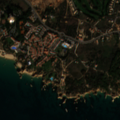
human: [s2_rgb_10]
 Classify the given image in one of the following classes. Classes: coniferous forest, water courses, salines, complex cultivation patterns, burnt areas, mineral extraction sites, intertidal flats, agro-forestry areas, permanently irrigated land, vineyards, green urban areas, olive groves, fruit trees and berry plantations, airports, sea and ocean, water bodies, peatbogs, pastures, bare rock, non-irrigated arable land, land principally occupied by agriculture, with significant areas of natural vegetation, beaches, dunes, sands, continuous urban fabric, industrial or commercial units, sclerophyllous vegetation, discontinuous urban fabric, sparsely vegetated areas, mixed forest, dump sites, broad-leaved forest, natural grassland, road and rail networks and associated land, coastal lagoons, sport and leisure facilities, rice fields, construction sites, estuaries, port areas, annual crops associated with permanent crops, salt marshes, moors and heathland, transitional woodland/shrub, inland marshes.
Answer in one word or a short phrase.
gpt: discontinuous urban fabric, sport and leisure facilities, annual crops associated with permanent crops, coniferous forest, beaches, dunes, sands, sea and ocean